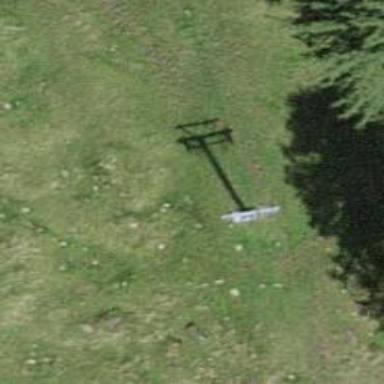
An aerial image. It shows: Pylon used for aerialway.